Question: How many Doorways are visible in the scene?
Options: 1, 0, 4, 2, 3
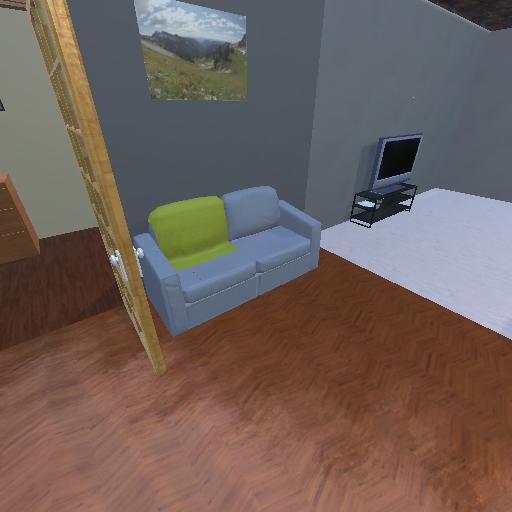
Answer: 1